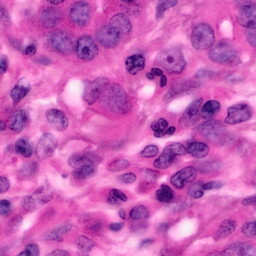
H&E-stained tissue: Pancreatic